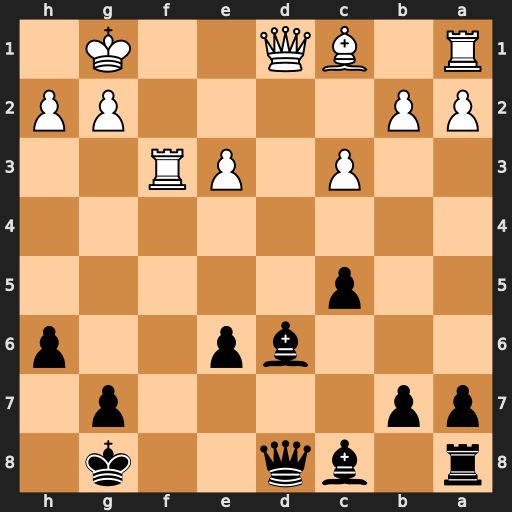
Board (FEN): r1bq2k1/pp4p1/3bp2p/2p5/8/2P1PR2/PP4PP/R1BQ2K1
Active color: b
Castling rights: -
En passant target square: -
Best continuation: Bxh2+ Kxh2 Qxd1